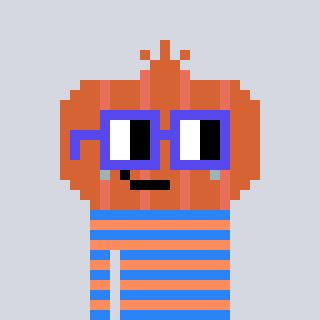
a pixel art character with square blue glasses, a onion-shaped head and a peachy-colored body on a cool background